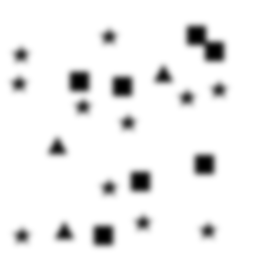
Squares: 7
Triangles: 3
Stars: 11
Total shapes: 21